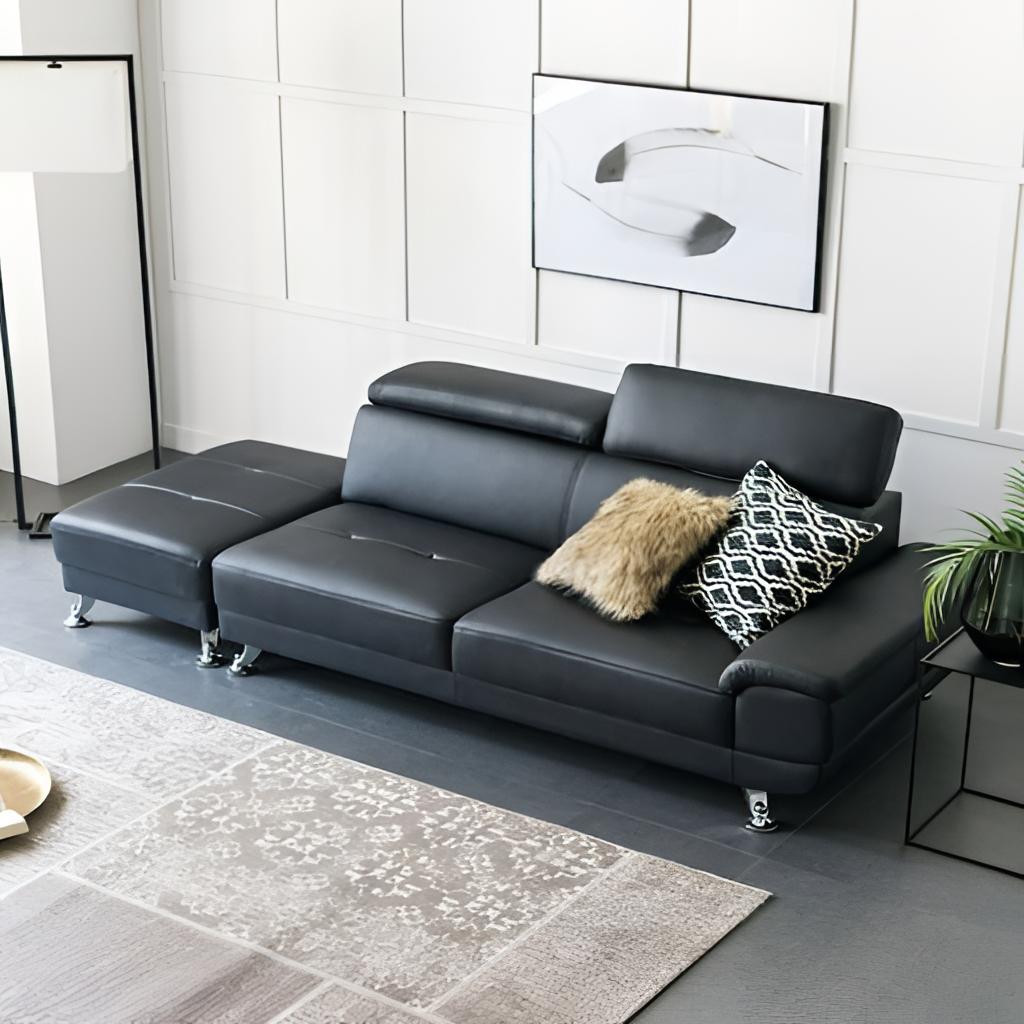
living room, leather sectional sofa, white panel wallpaper, with geometric pattern, contemporary, tile flooring, with plank pattern